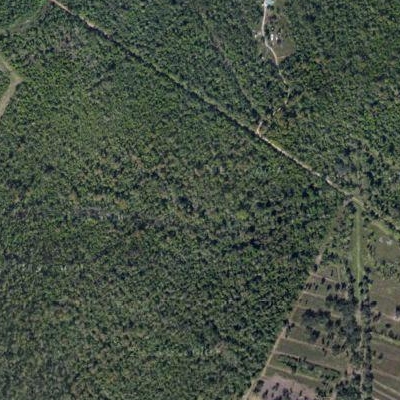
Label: Forest